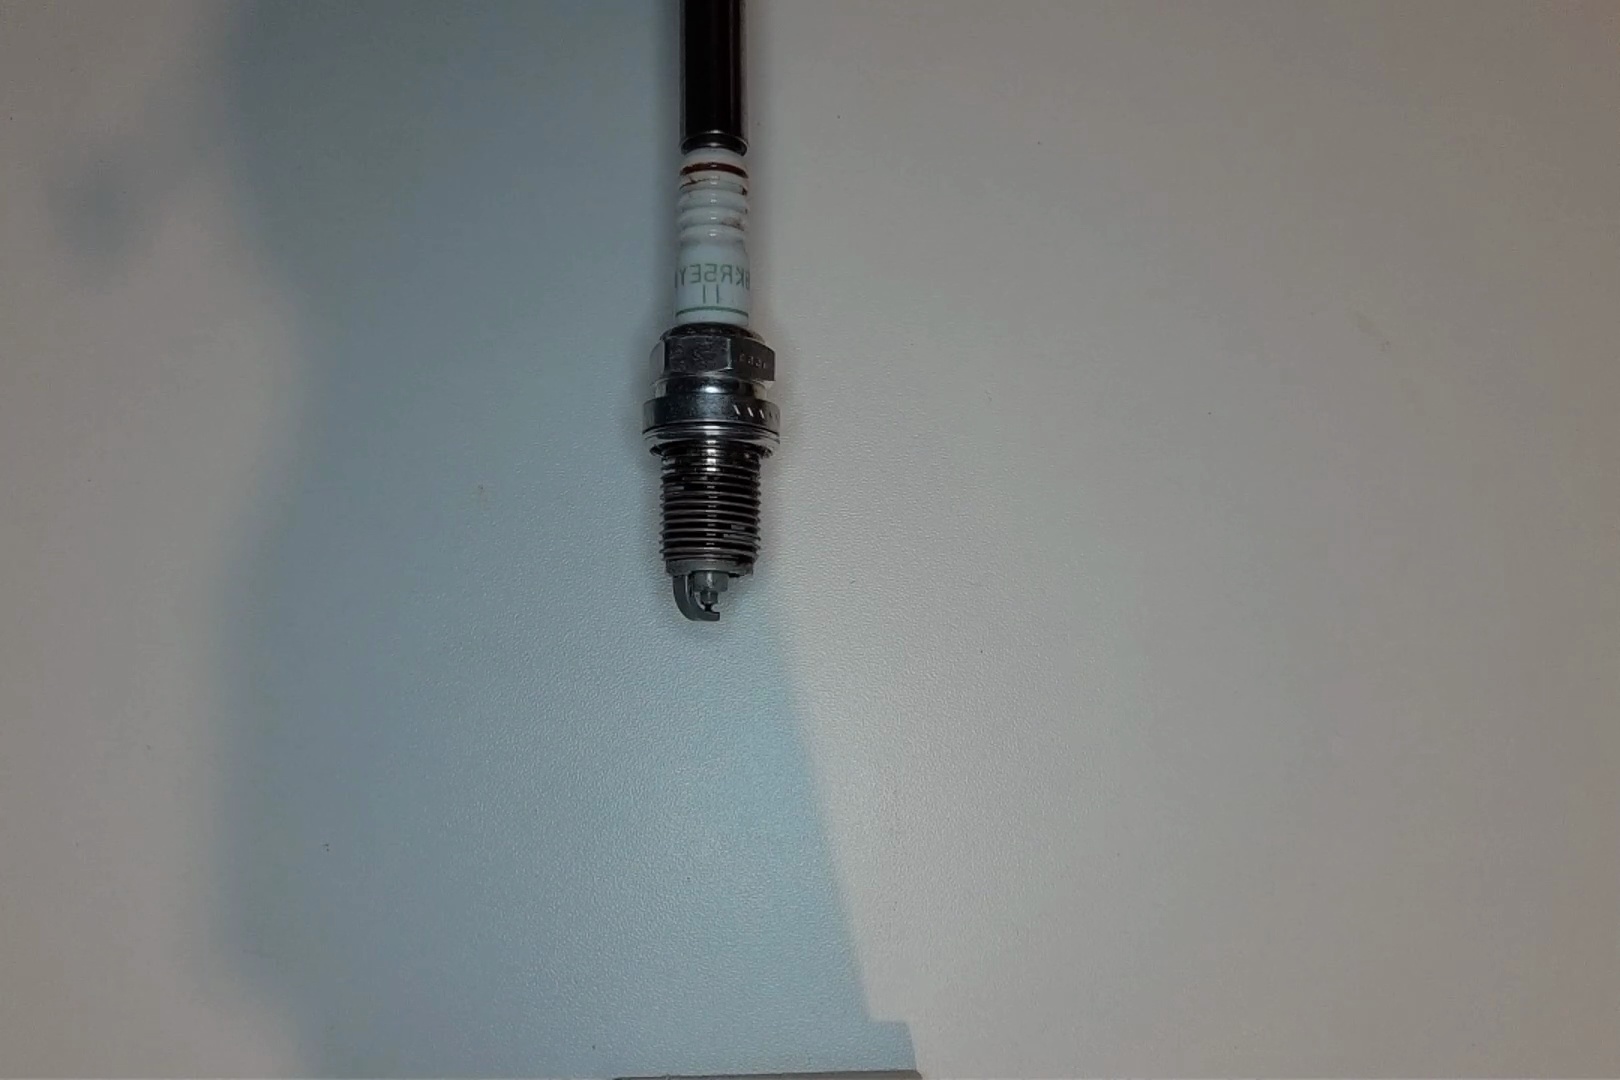
Label: anomaly